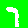
Digit: 7